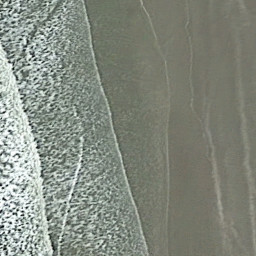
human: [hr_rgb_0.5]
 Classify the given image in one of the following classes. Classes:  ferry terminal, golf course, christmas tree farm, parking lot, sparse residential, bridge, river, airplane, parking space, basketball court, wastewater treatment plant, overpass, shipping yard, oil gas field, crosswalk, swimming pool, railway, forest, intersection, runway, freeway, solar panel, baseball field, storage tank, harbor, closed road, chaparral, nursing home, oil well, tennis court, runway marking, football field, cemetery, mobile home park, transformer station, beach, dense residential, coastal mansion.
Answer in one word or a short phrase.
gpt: beach